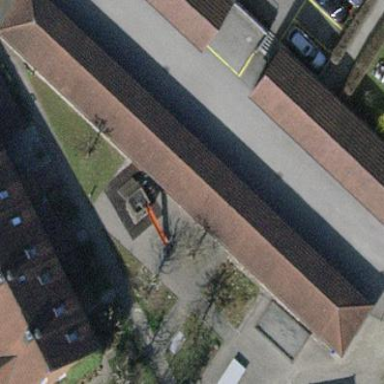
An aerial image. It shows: Building with hipped roof shape.